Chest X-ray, AP view. Patient: 44 years old, sex M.
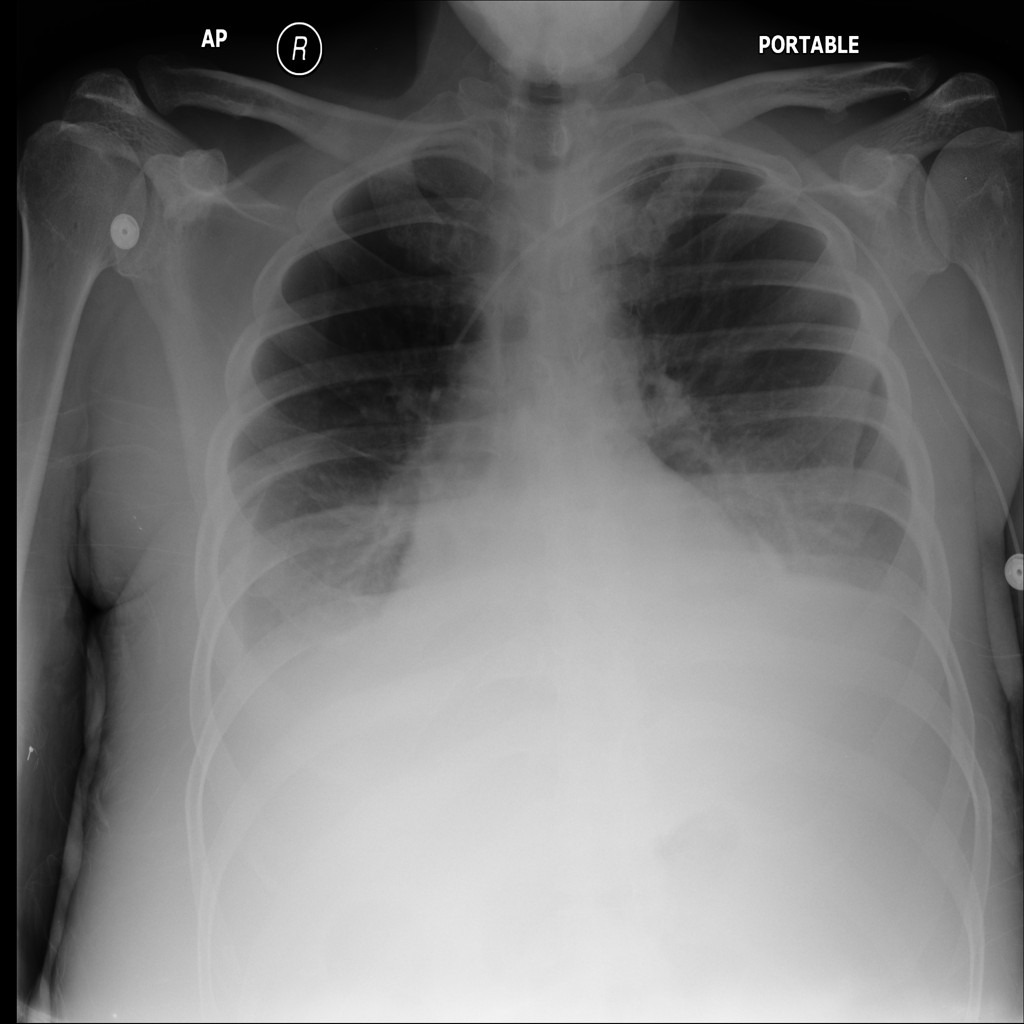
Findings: Effusion, Infiltration